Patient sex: M
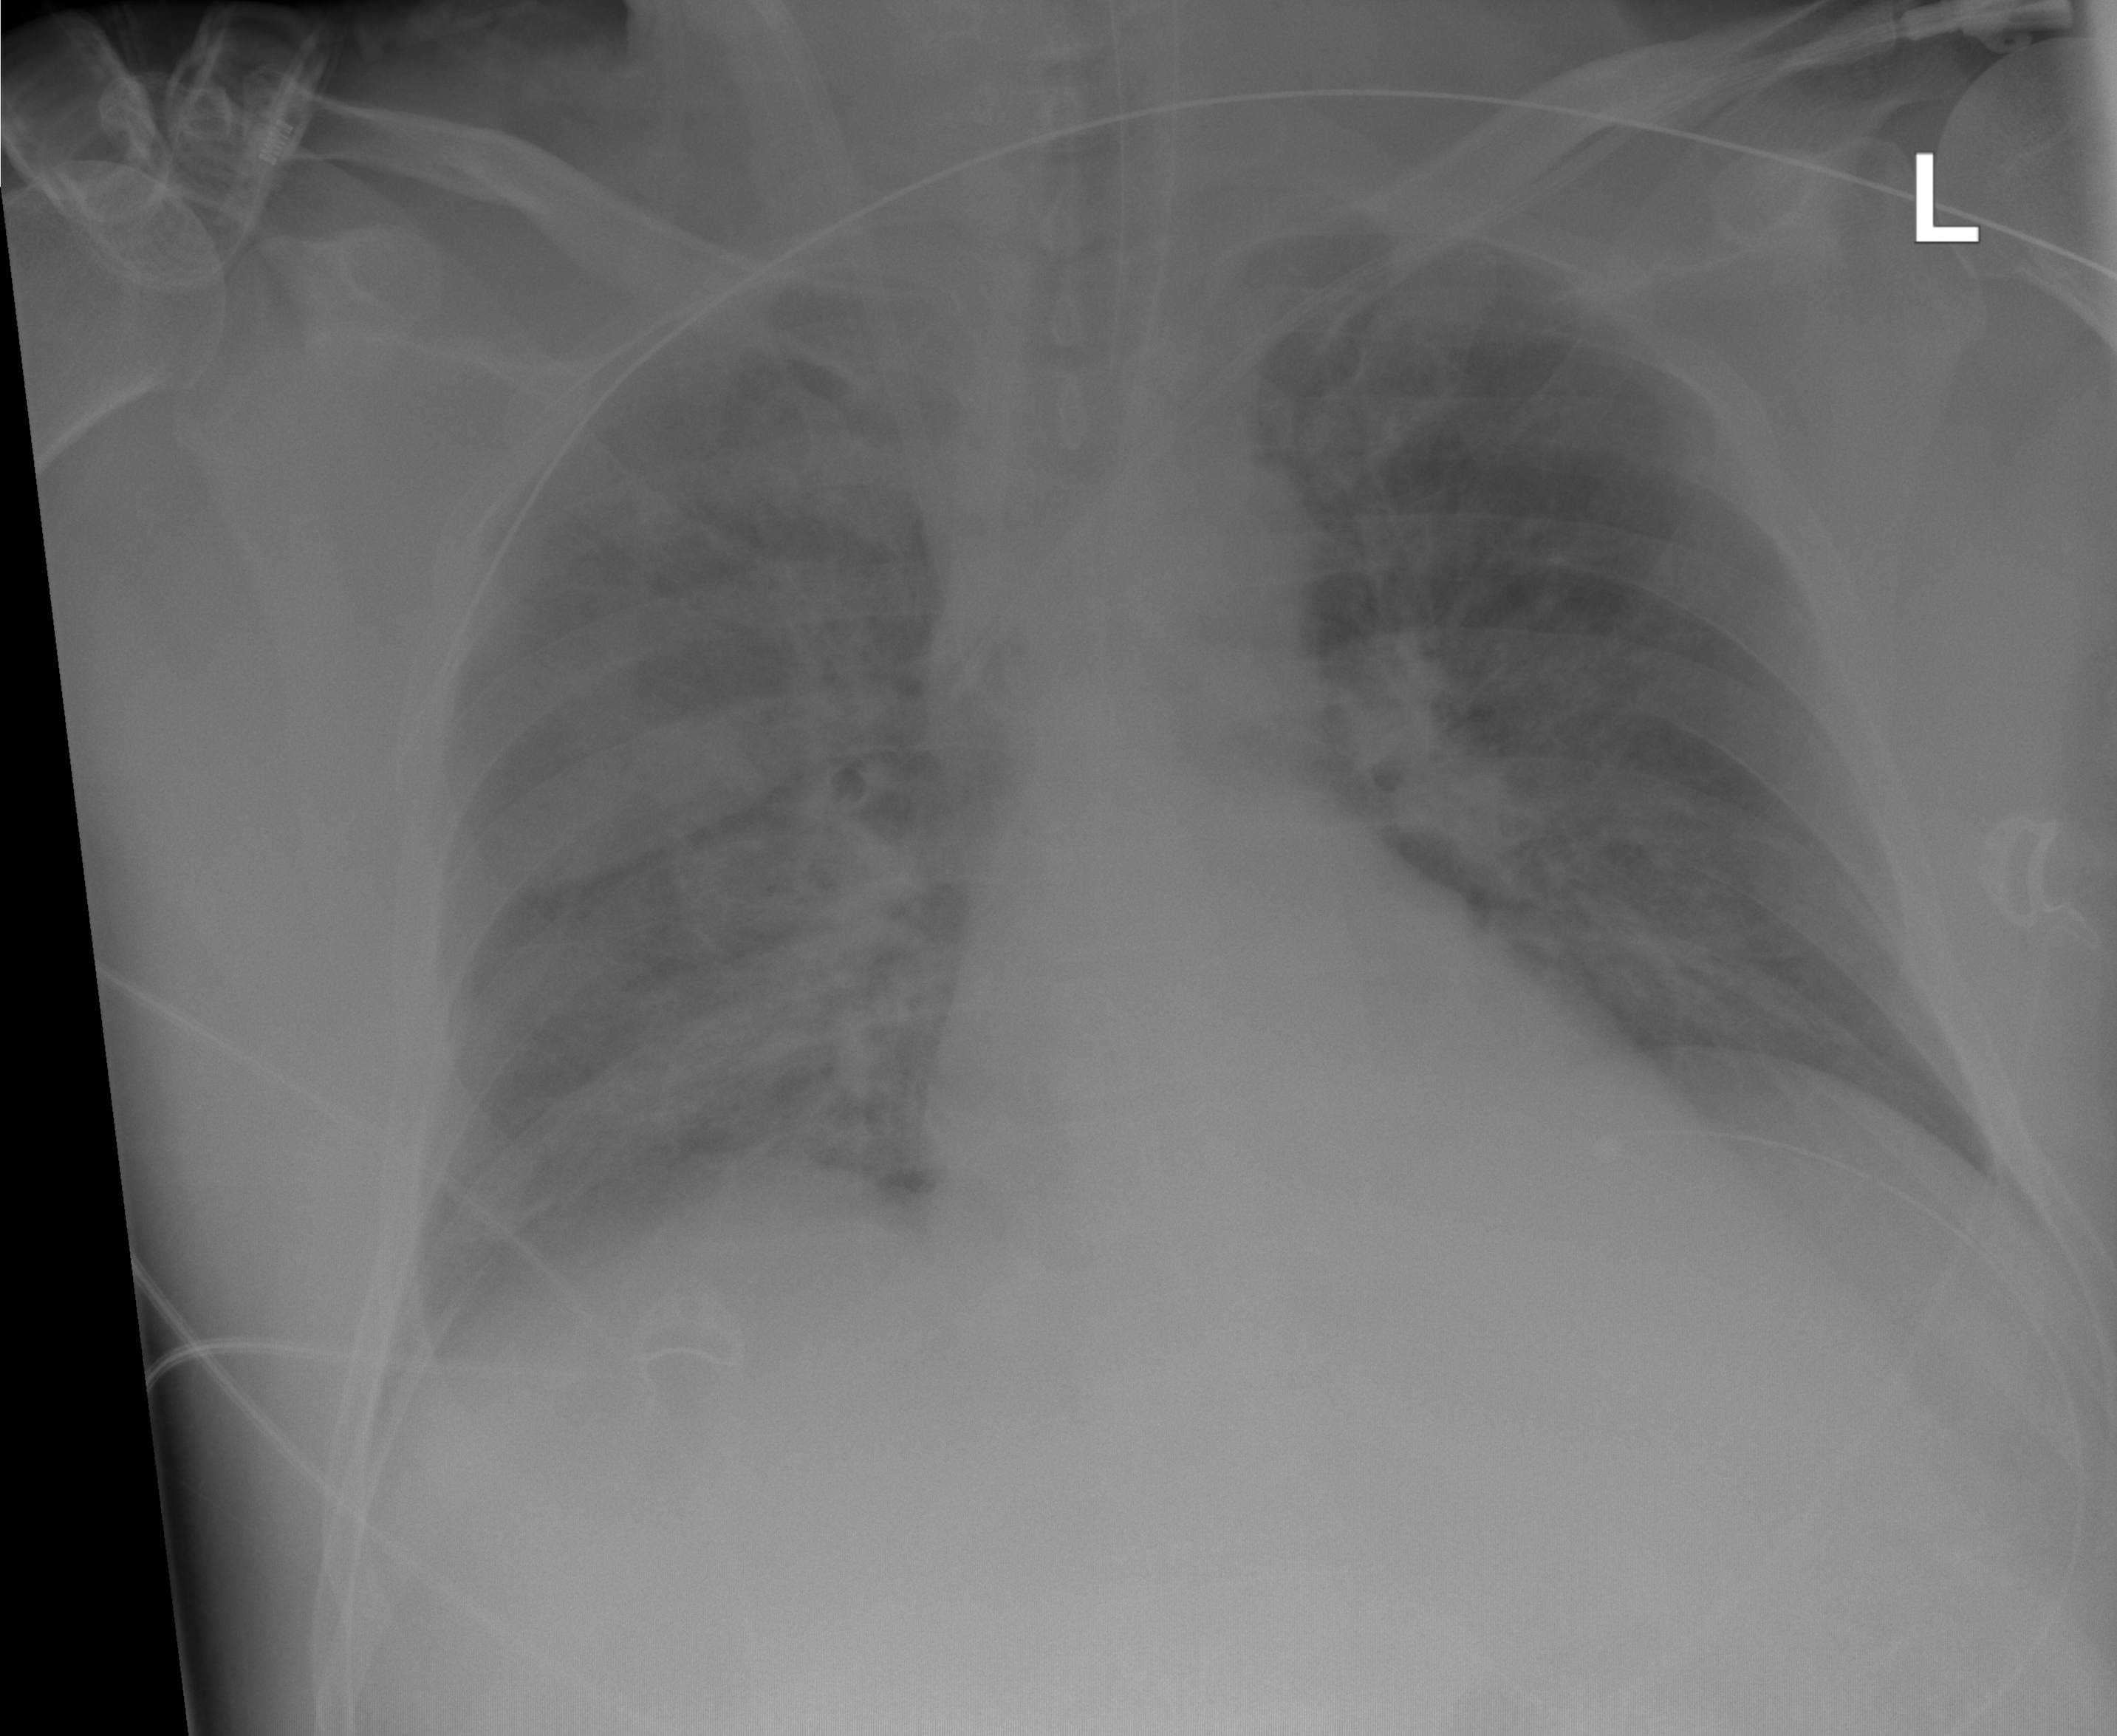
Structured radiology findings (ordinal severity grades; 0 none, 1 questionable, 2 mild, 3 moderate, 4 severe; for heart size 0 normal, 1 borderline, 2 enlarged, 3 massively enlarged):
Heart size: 0
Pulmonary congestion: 0
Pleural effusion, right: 1
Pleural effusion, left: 0
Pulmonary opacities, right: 2
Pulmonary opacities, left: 2
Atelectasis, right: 0
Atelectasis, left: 0